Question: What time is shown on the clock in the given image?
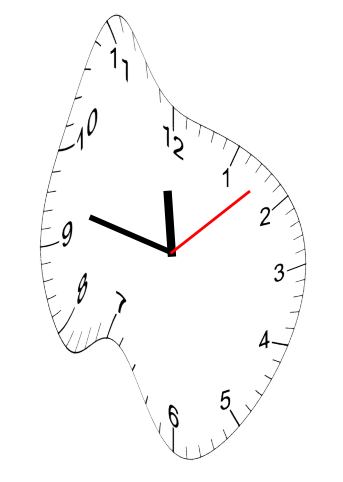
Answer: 11:47:08